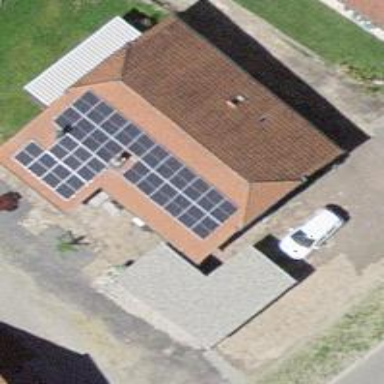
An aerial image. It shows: Solar power generator with photovoltaic panels.